Field crop: maize
Growth stage: 2
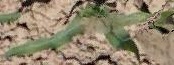
Species: maize